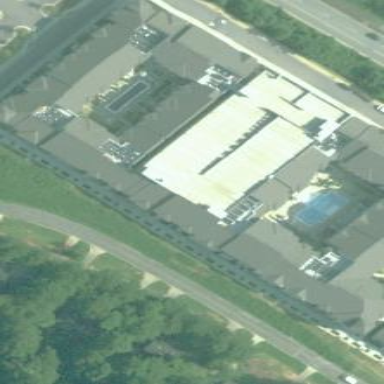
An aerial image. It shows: Multi-storey parking building.